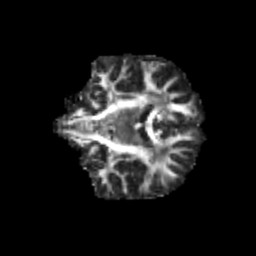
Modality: FA
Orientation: coronal
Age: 11
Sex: male
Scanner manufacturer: siemens
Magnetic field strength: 3 T
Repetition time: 3.8 s
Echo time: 0.07 s